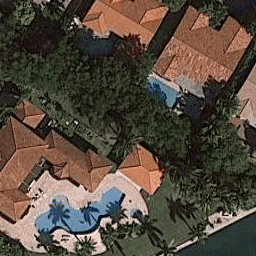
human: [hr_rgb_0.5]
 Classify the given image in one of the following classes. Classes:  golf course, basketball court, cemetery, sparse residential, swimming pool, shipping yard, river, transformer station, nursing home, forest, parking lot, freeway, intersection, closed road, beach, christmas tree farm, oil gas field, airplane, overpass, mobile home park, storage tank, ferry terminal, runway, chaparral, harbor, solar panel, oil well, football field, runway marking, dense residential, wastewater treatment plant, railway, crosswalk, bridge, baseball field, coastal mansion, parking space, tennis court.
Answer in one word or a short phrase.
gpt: coastal mansion